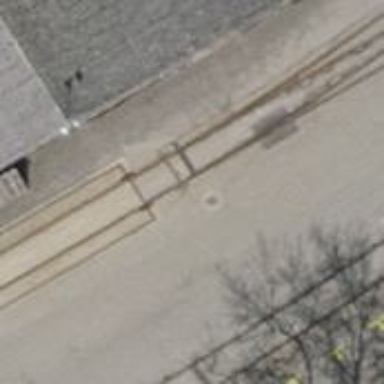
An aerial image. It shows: Single-track railway spur.